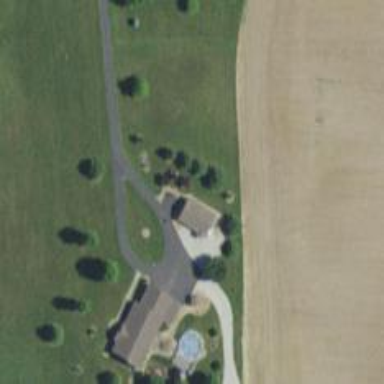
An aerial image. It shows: Driveway leading to service road.